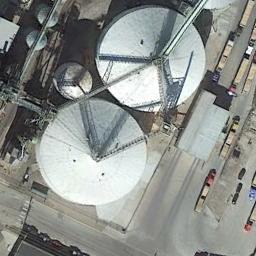
Label: storage tanks